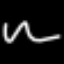
Label: squiggle